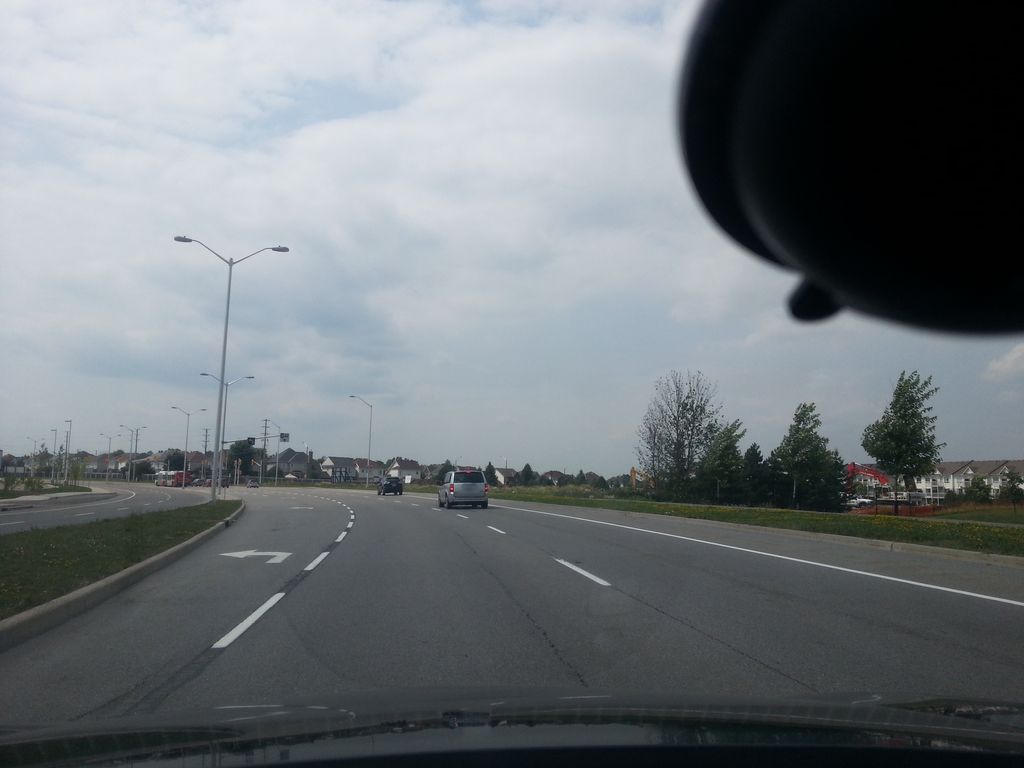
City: ottawa-gatineau